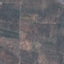
Land use / land cover class: PermanentCrop